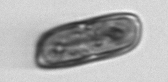
Label: Ephemera